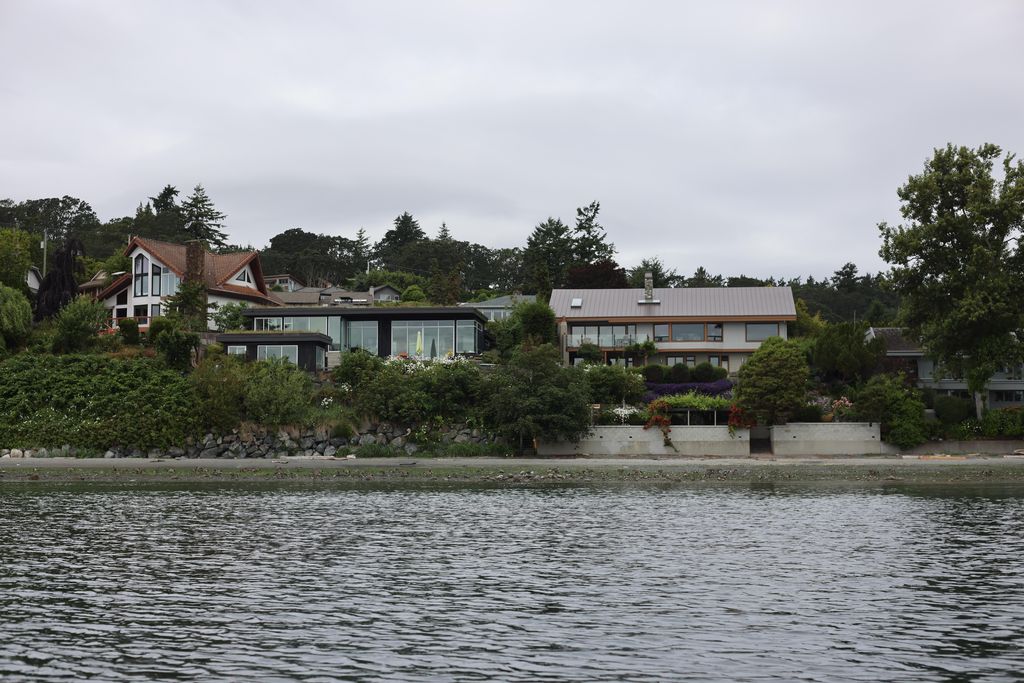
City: victoria